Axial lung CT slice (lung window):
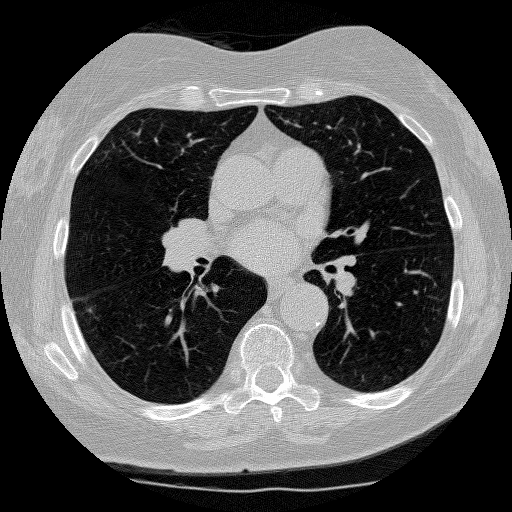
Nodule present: no